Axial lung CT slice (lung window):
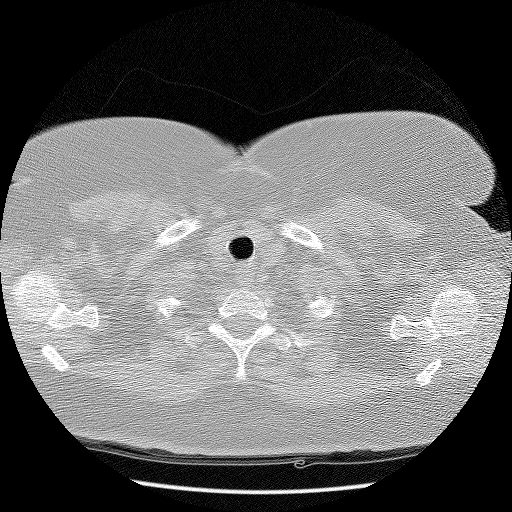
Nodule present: no